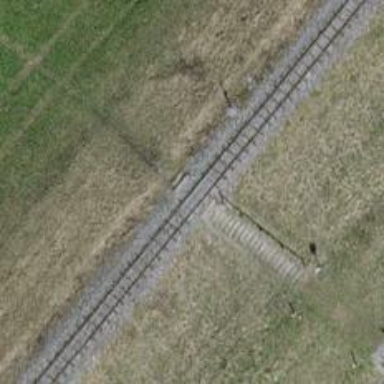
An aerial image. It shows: Grassy path.